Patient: sex F, age 59
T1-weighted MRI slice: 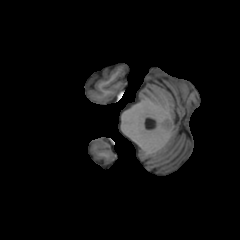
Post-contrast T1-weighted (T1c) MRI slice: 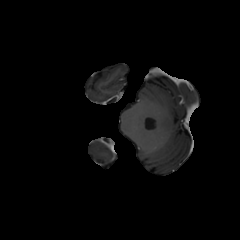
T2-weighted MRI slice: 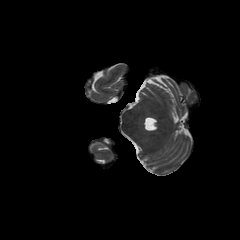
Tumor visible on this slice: no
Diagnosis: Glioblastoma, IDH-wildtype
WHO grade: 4